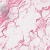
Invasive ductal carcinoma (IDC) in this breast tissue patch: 0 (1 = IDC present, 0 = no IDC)